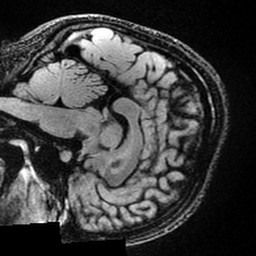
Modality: FLAIR
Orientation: sagittal
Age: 25
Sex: female
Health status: healthy
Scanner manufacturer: ge
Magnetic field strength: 3 T
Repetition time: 5 s
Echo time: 0.08963 s